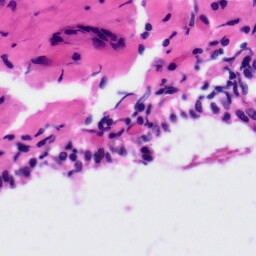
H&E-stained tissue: Tonsil